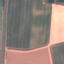
Land use / land cover class: AnnualCrop